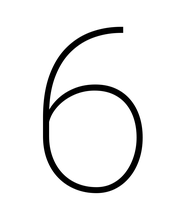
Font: Roboto_Thin